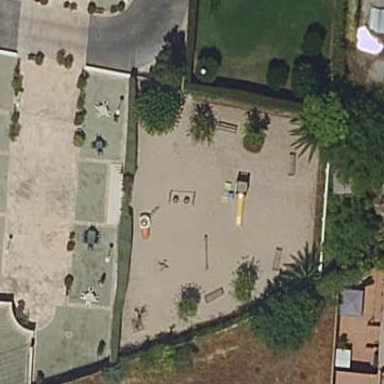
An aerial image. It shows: Playground area for leisure activities on the land.